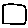
Label: square